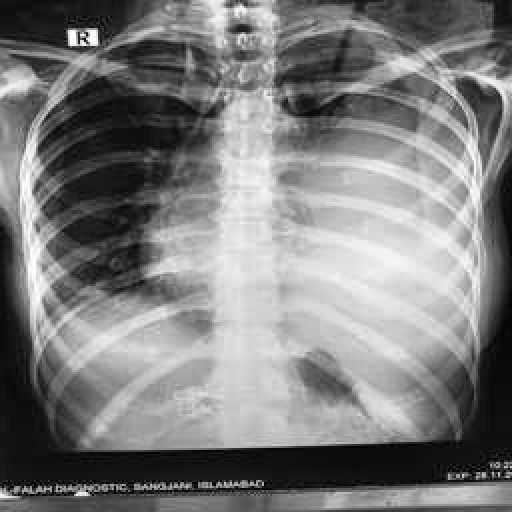
Finding: TUBERCULOSIS